Question: I struggle with stm32f030r8 arm programming on atollic true studio ide.
I have some problem with reading correct data from idr register.
I make pull down PUPR register of GPIOB(0,1,2,3).
Other pins of GPIOB is output that i make with MODER register.
when i read idr data under loop every time i read F value but there is not any input.
Please help me to solve this problem [
<URL>
'''
#include "main.h"
int main(void)
{
volatile static uint16_t PortDataInput=0x00;
RCC->CR|=(uint32_t)0xF1; //set hsi clock source and with max speed
GPIOB->PUPDR|=0xAA; //set firt 4 bit of gpiob as pull down
GPIOB_RCC->AHBENR|=(1<<18); //enable gpiob clock source
GPIOB->MODER|=0x55555500; //set firt 4 bit of gpiob as input
GPIOB->OTYPER|=0x00000000; //set output pins of gpiob as push pull
while (1)
{
PortDataInput=GPIOB->IDR;
PortDataInput&=0xF;
}
'''
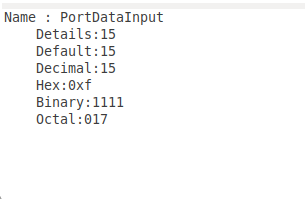
Answer: I found the solution.
Solution is that.I had to set all gpio registers after enabling peripheral clock.
'''
#include "main.h"
int main(void)
{
volatile static uint16_t PortDataInput=0x00;
RCC->CR|=(uint32_t)0xF1; //set hsi clock source and with max speed
GPIOB_RCC->AHBENR|=(1<<18); //enable gpiob clock source
GPIOB->PUPDR|=0xAA; //set firt 4 bit of gpiob as pull down
GPIOB->MODER|=0x55555500; //set firt 4 bit of gpiob as input
GPIOB->OTYPER|=0x00000000; //set output pins of gpiob as push pull
while(1)
{
PortDataInput=GPIOB->IDR;
PortDataInput&=0xF;
}
'''